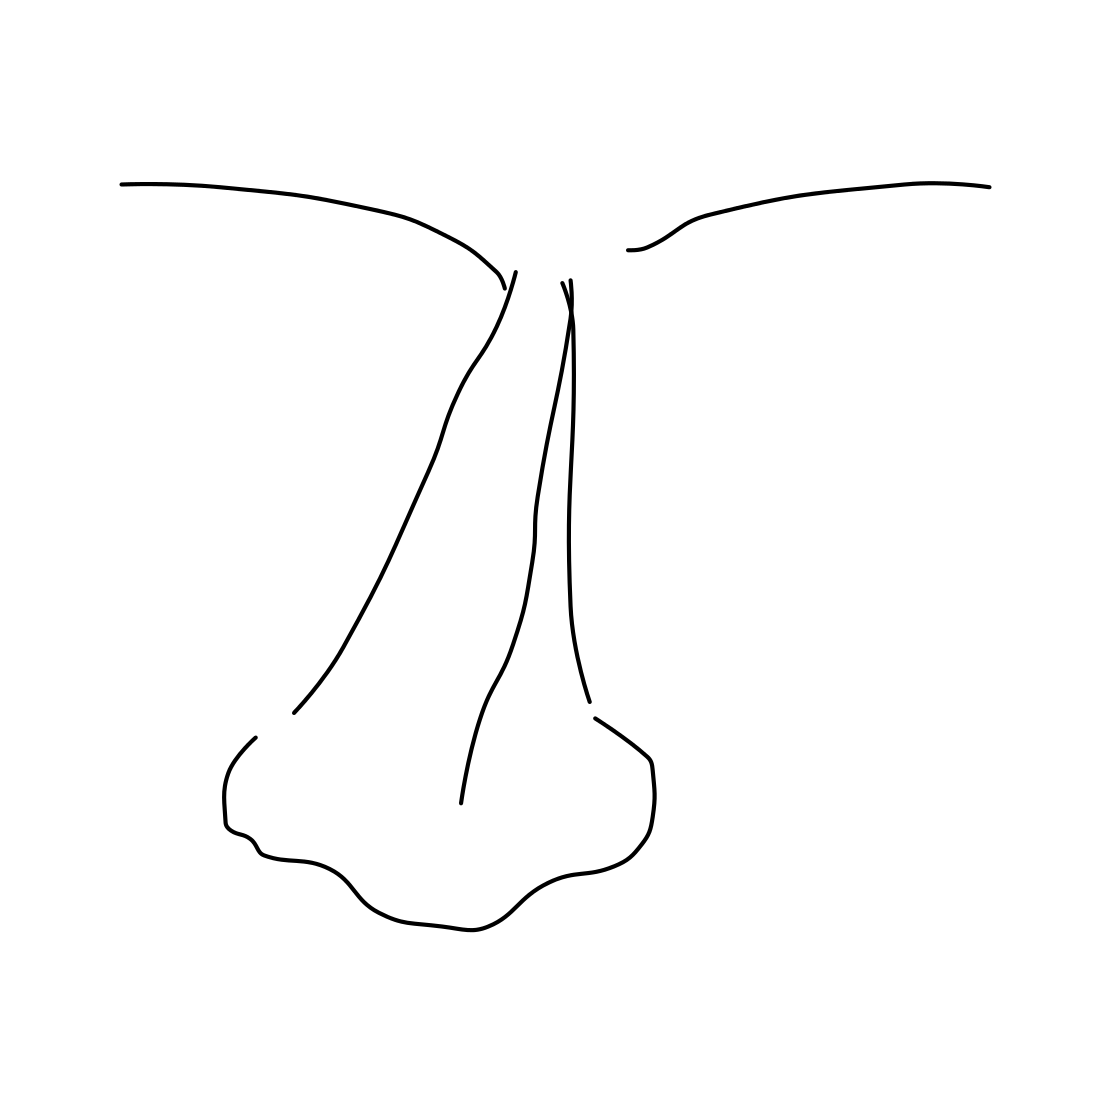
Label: nose